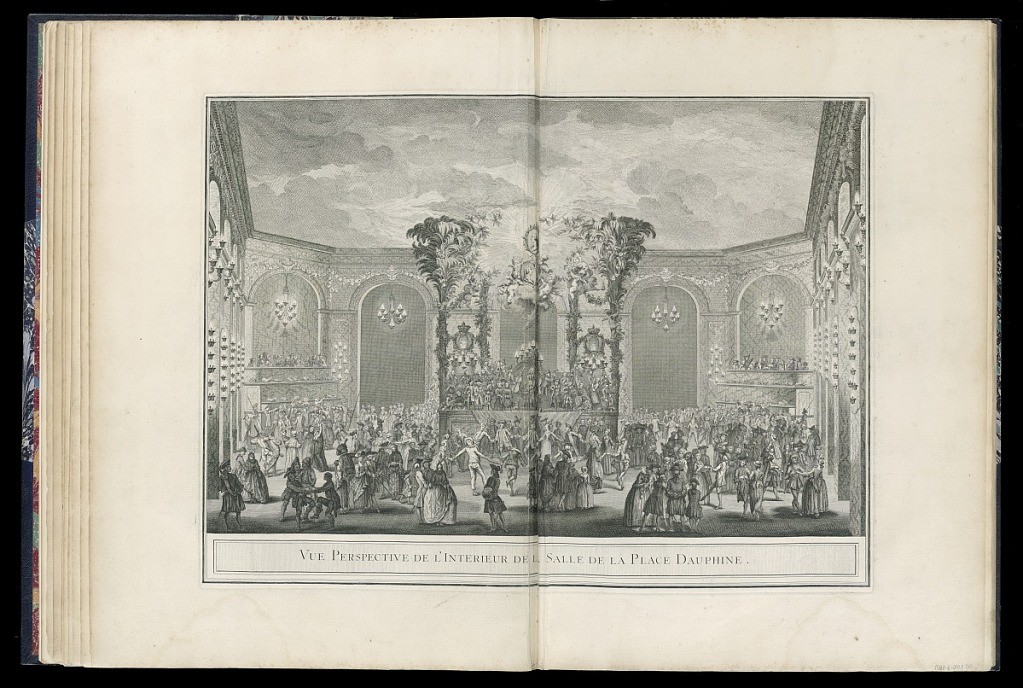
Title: VUE PERSPECTIVE DE L'INTERIEUR DE LA SALLE DE LA PLACE DAUPHINE
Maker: Jean François Blondel, French, 1681–1756
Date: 1751
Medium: Engraving on laid paper
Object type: Bound print
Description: Perspective view into the interior of the temporary hall constructed on the Place Dauphine for the celebrations in honor of the marriage of Louis Dauphin and Maria Teresa of Spain given on February 23-26, 1745. At center on a raised platform are musicians; on either side are stepped shelves with food. The room is filled with individuals of various social type, and some in Commedia dell'arte costume, talking, eating, drinking, and dancing. The ceiling of the room is a trompe l'oeil sky.